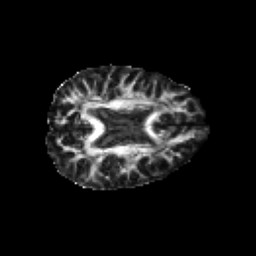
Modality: FA
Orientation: axial
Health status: healthy
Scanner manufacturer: philips
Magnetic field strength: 3 T
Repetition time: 6.964 s
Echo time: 0.092 s